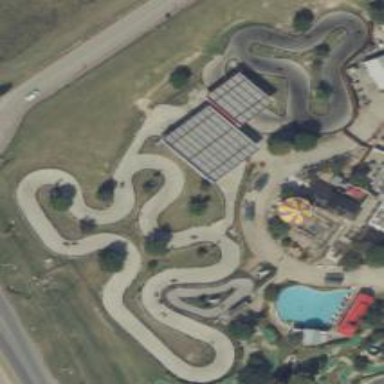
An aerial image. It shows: Karting raceway for sports enthusiasts.